Question: I want to create an input field like Android Ice Cream Sandwich's one in HTML/CSS only and without using images.
I'm stuck with making these small borders (the image below), It would be great if anybody could help.

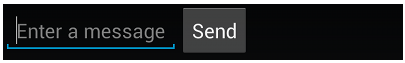
Answer: I'd like to include owencm's comment for people stumbling across this question, as i find it quite elegant:
'''
input.holo[type='text'] {
/* You can set width to whatever you like */
width: 200px;
font-family: "Roboto", "Droid Sans", sans-serif;
font-size: 16px;
margin: 0;
padding: 8px 8px 6px 8px;
position: relative;
display: block;
outline: none;
border: none;
background: bottom left linear-gradient(#a9a9a9, #a9a9a9) no-repeat, bottom center linear-gradient(#a9a9a9, #a9a9a9) repeat-x, bottom right linear-gradient(#a9a9a9, #a9a9a9) no-repeat;
background-size: 1px 6px, 1px 1px, 1px 6px;
}
input.holo[type='text']:hover, input.holo[type='text']:focus {
background: bottom left linear-gradient(#0099cc, #0099cc) no-repeat, bottom center linear-gradient(#0099cc, #0099cc) repeat-x, bottom right linear-gradient(#0099cc, #0099cc) no-repeat;
background-size: 1px 6px, 1px 1px, 1px 6px;
}
'''
'''
<input type='text' class='holo'/>
'''
<URL>
'''
<span style="
border-bottom: solid 1px cyan;
border-left: solid 1px cyan;
margin: 20px;
border-right: solid 1px cyan;
overflow: visible;
max-height: 0.2em;
display: inline-block;
padding: 2px;
">
<input type="text" style="
outline: none;
border: none;
background: transparent;
display: inline-block;
position: relative;
bottom: 0.8em;
">
</span>
'''